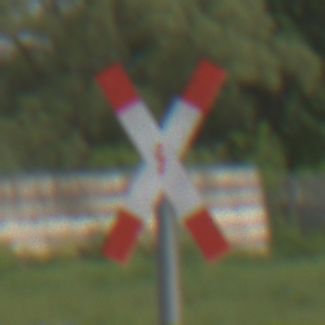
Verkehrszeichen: Andreaskreuz
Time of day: MorningAfternoon
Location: Outdoor (Nature)
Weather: PartlyCloudy
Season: NotSpecified
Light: Natural